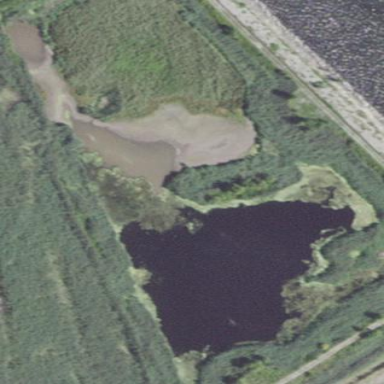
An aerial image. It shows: Pond surrounded by natural water.